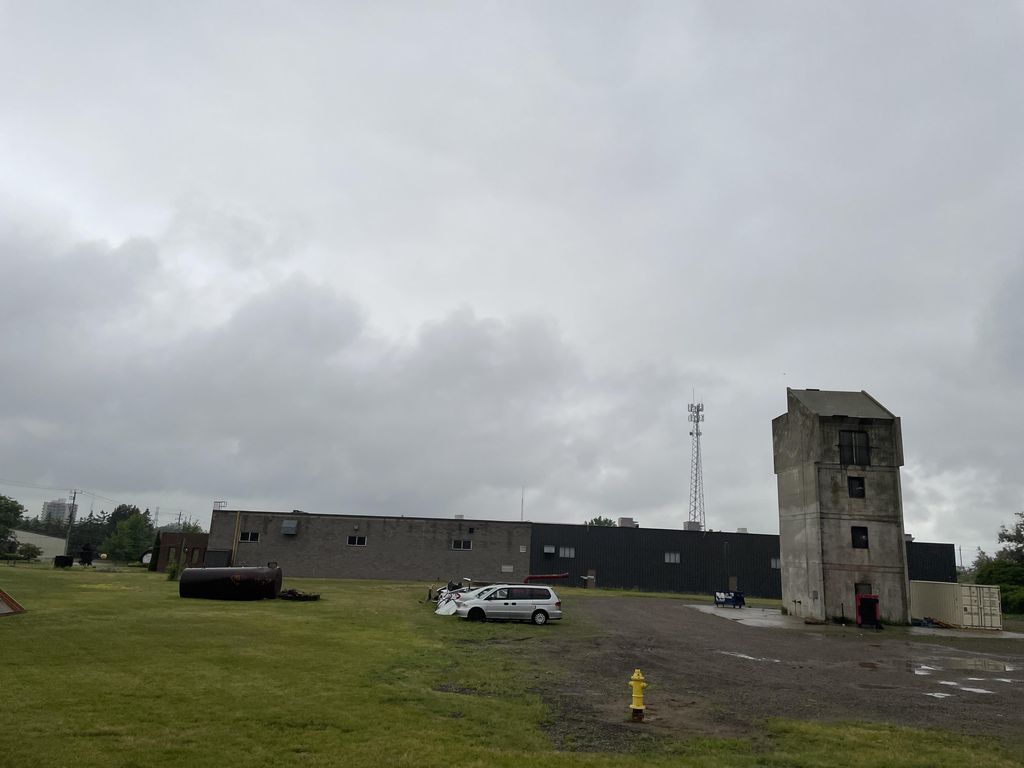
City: kitchener-waterloo